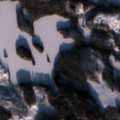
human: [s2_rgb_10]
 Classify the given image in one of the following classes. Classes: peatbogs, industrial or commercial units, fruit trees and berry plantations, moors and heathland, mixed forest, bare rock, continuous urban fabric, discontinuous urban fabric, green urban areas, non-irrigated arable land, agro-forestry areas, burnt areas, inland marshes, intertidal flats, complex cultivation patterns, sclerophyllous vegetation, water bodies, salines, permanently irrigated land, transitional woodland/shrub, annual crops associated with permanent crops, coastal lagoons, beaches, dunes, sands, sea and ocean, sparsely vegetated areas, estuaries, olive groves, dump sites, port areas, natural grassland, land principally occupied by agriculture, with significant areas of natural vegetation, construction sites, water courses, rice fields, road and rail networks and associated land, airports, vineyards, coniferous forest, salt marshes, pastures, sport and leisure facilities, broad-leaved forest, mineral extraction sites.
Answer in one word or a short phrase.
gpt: coniferous forest, mixed forest, transitional woodland/shrub, water bodies